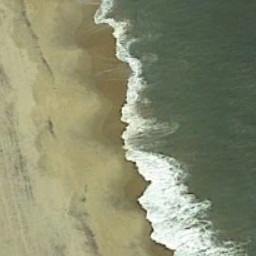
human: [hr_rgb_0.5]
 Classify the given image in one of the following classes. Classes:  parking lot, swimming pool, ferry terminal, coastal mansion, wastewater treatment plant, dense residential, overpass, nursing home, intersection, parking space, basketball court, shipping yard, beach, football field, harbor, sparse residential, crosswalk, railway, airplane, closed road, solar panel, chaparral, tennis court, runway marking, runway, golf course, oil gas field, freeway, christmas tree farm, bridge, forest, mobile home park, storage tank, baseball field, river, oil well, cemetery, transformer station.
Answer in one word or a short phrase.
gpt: beach